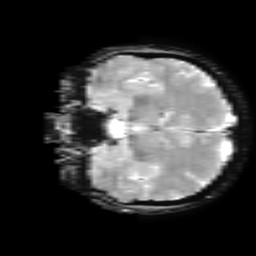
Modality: T2starw
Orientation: coronal
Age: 42
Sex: female
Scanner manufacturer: ge
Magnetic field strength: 3 T
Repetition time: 0.65 s
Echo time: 0.02 s